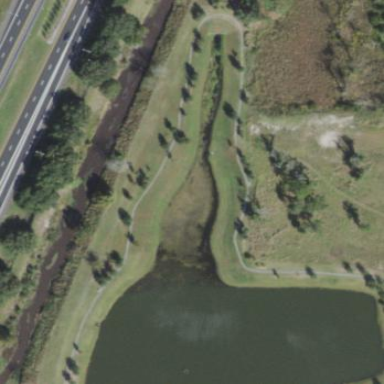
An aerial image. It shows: Pond with natural water.